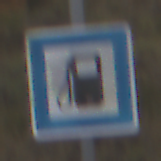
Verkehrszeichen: Tankstelle
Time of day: Midday
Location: Outdoor (Nature)
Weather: Overcast
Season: NotSpecified
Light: Natural